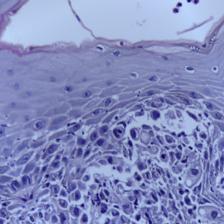
Diagnosis: OSCC